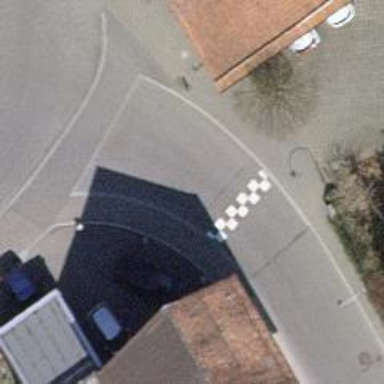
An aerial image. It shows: Traffic calming table.